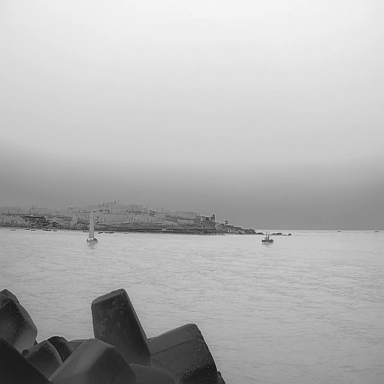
There are two objects shown in the infrared image, including a sailboat, and a bulk_carrier.